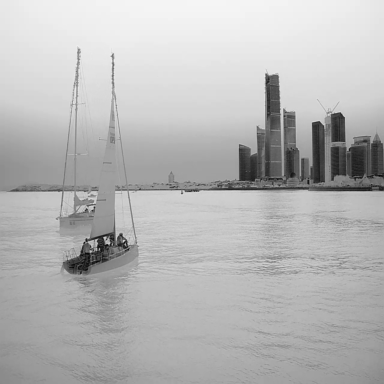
There are three sailboats in the infrared image.